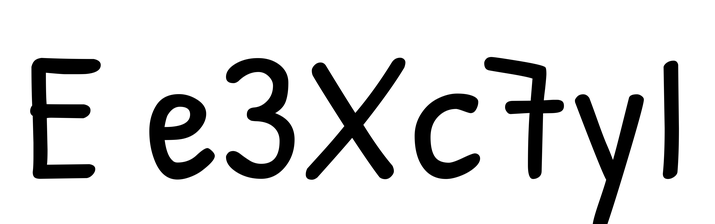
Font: PatrickHand-Regular